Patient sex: F
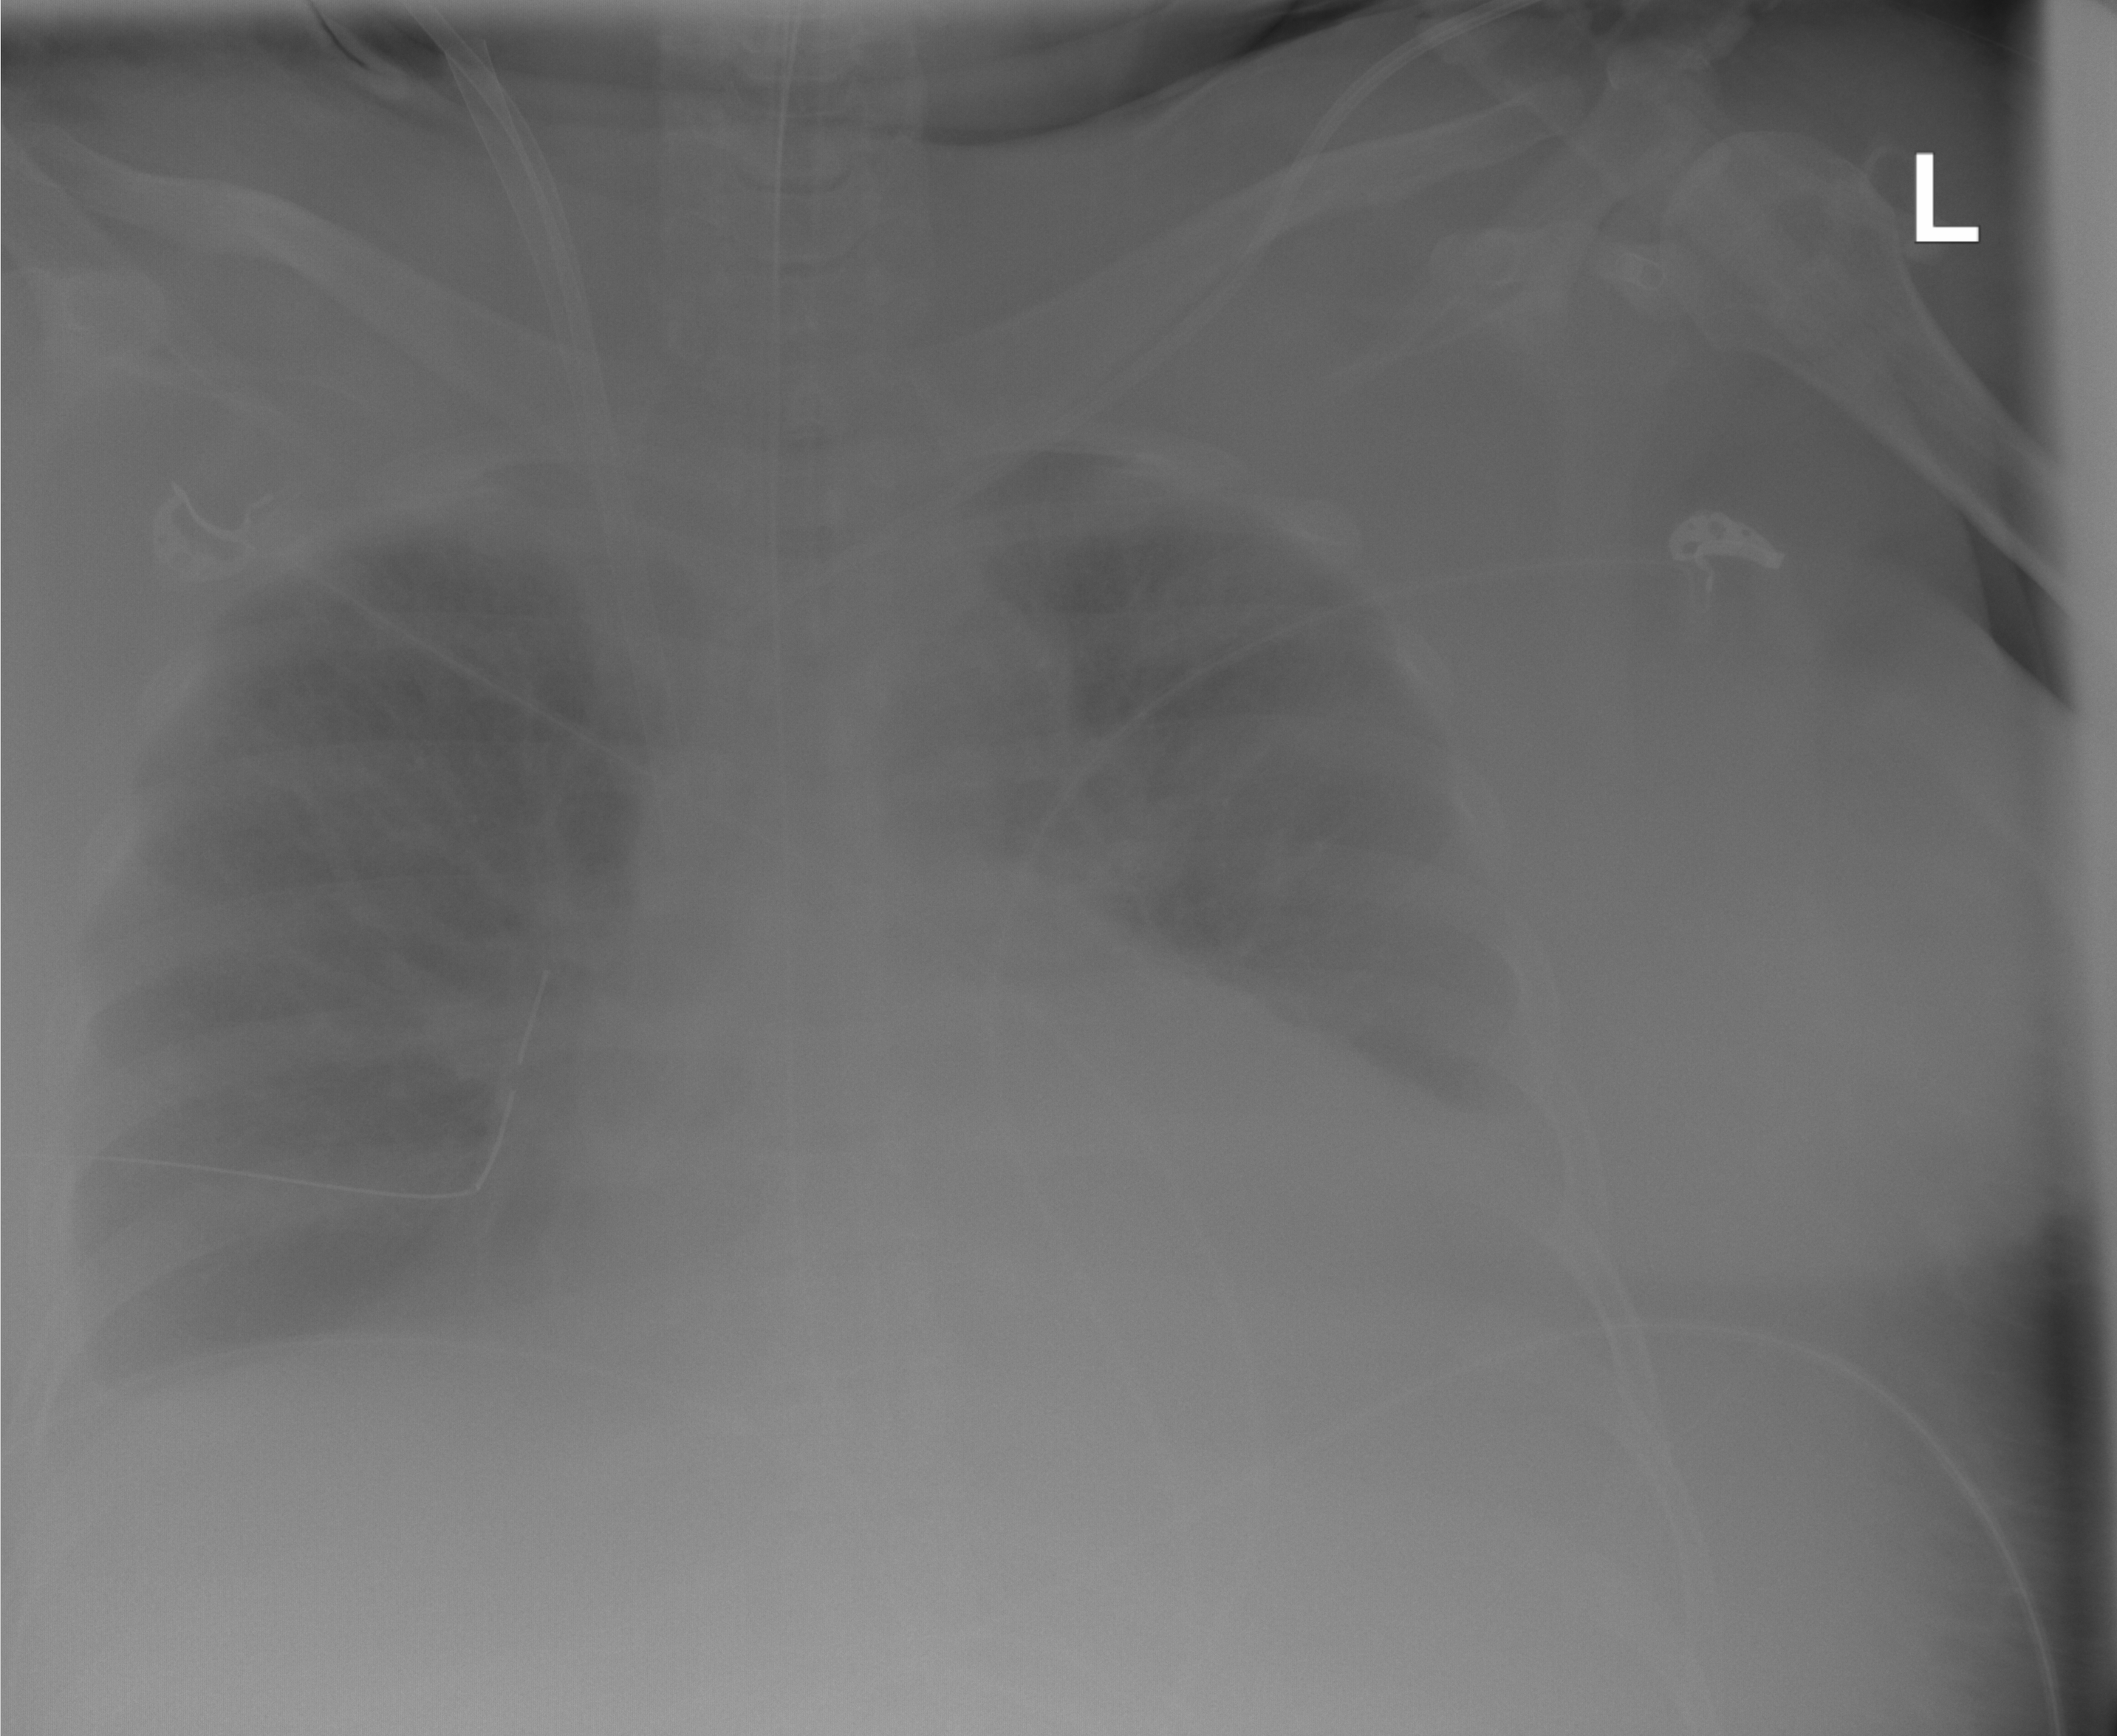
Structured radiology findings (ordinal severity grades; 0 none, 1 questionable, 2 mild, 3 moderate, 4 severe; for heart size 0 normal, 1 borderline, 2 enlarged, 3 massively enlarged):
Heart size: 2
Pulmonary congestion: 2
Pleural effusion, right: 1
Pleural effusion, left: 0
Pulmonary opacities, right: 0
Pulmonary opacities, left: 0
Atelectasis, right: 2
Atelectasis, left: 2